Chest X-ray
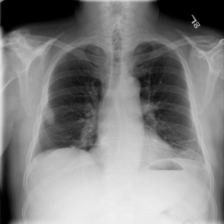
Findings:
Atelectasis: positive
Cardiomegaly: negative
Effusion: negative
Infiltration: negative
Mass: negative
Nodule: negative
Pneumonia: negative
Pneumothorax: negative
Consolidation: negative
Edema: negative
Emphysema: negative
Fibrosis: negative
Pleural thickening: negative
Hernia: negative